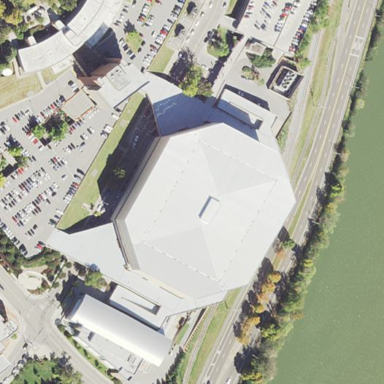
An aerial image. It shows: Stadium at sports center where basketball is played.